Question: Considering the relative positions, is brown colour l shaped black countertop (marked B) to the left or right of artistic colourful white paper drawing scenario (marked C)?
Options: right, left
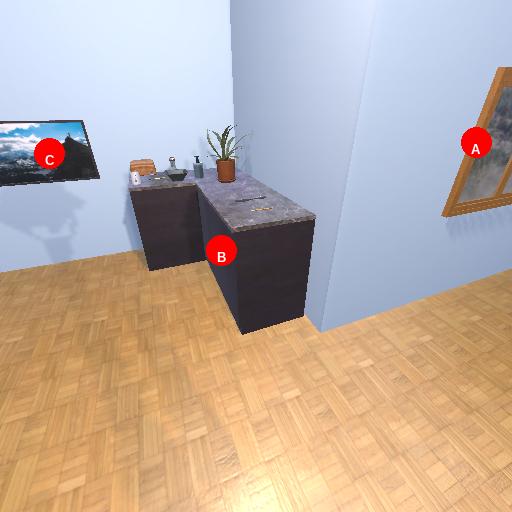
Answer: right